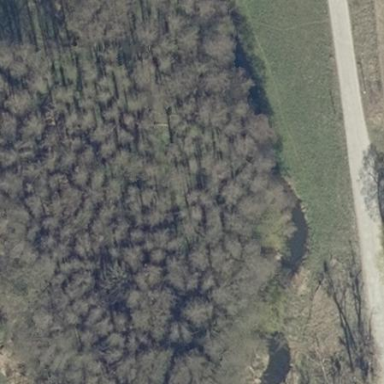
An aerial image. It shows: Deciduous broadleaved woodland.